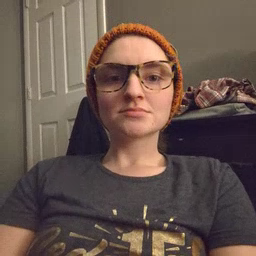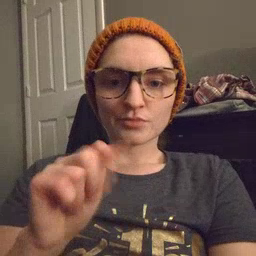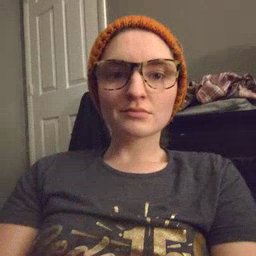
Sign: TV